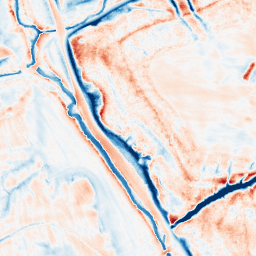
Category: trend_removal
Decomposition family: local_polynomial
Decomposition parameters: window_size: 21
degree: 3
Upsampling method: edge_directed
Upsampling parameters: scale: 4
Upsampling scale: 4